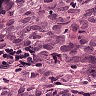
Metastatic tissue present: yes